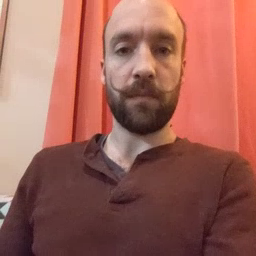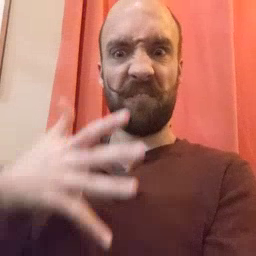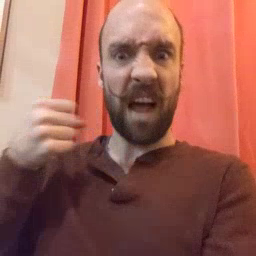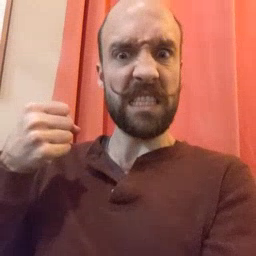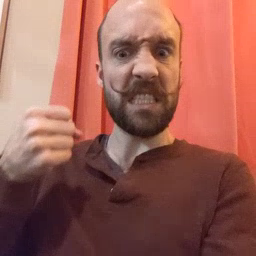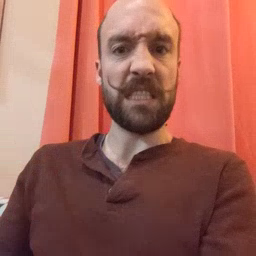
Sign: fast